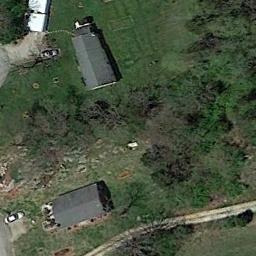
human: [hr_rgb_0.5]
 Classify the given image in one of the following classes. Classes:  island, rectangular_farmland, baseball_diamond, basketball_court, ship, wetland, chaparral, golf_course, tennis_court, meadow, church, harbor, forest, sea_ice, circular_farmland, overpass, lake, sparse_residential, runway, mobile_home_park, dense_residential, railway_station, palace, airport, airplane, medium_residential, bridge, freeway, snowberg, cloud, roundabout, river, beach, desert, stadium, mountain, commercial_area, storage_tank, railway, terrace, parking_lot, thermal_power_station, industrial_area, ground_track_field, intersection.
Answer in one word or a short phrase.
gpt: sparse_residential